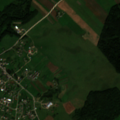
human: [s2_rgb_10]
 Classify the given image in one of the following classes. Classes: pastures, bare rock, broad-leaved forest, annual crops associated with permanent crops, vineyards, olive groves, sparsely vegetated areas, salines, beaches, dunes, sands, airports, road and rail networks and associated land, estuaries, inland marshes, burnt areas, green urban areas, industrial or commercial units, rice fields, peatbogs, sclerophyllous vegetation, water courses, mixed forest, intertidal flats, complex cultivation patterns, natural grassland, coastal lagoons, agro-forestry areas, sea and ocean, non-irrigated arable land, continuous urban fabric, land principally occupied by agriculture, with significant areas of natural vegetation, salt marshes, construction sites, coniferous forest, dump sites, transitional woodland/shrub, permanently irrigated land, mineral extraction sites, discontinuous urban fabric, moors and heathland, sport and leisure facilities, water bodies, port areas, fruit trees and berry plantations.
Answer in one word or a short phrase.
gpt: discontinuous urban fabric, non-irrigated arable land, pastures, complex cultivation patterns, broad-leaved forest, coniferous forest, transitional woodland/shrub